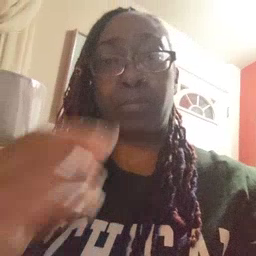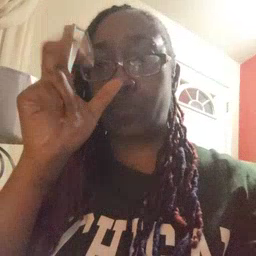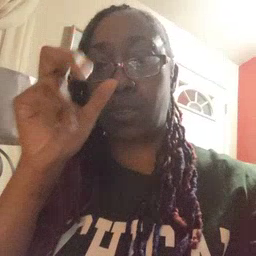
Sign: bug